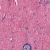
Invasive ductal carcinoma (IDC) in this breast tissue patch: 0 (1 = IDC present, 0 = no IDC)